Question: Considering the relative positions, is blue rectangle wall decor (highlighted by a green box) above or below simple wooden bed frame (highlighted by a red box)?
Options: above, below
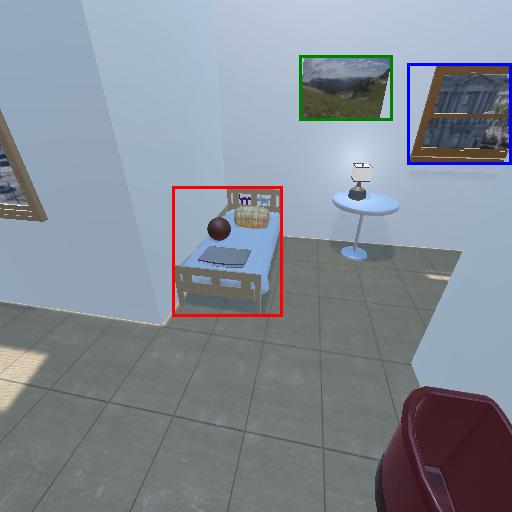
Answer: above